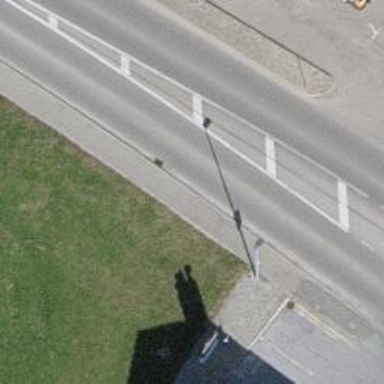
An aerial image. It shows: Primary highway with asphalt surface and sidewalks on both sides.